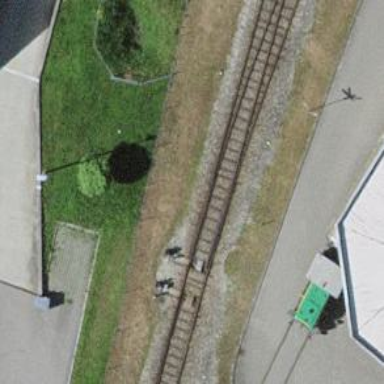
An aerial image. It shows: Railway switch.